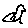
Label: bird